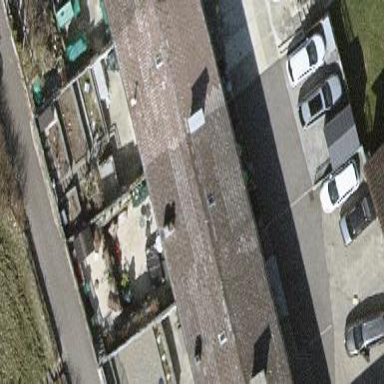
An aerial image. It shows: Semi-detached house with gabled roof.